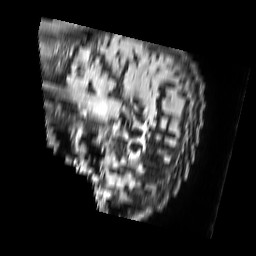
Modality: FLAIR
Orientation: sagittal
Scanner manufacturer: philips
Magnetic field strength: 1.5 T
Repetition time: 10 s
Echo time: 0.14 s